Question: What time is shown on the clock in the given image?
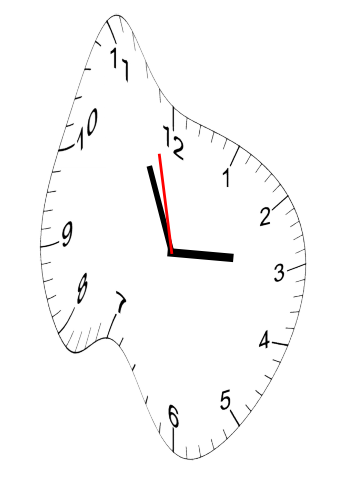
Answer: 02:55:58